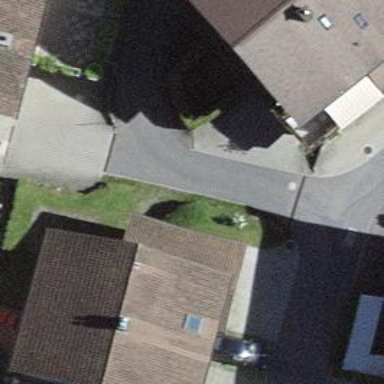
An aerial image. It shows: Living street.